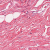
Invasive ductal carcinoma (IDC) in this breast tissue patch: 0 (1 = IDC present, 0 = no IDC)